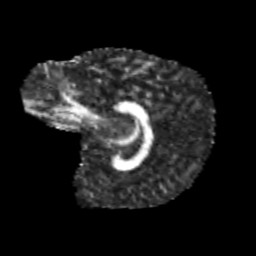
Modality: FA
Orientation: sagittal
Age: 11
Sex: male
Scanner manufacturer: siemens
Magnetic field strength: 3 T
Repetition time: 3.8 s
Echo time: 0.07 s